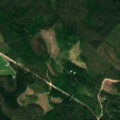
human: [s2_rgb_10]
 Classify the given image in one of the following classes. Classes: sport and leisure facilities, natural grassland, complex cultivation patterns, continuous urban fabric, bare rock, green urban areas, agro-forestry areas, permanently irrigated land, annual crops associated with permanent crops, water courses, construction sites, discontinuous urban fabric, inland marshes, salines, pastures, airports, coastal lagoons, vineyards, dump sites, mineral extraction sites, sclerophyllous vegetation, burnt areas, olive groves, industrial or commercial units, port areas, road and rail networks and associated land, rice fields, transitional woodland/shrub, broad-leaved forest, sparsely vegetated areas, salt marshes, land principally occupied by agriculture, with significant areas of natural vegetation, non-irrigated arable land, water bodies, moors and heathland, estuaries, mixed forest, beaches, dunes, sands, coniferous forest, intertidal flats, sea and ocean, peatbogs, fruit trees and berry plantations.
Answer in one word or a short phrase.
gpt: coniferous forest, mixed forest, water bodies